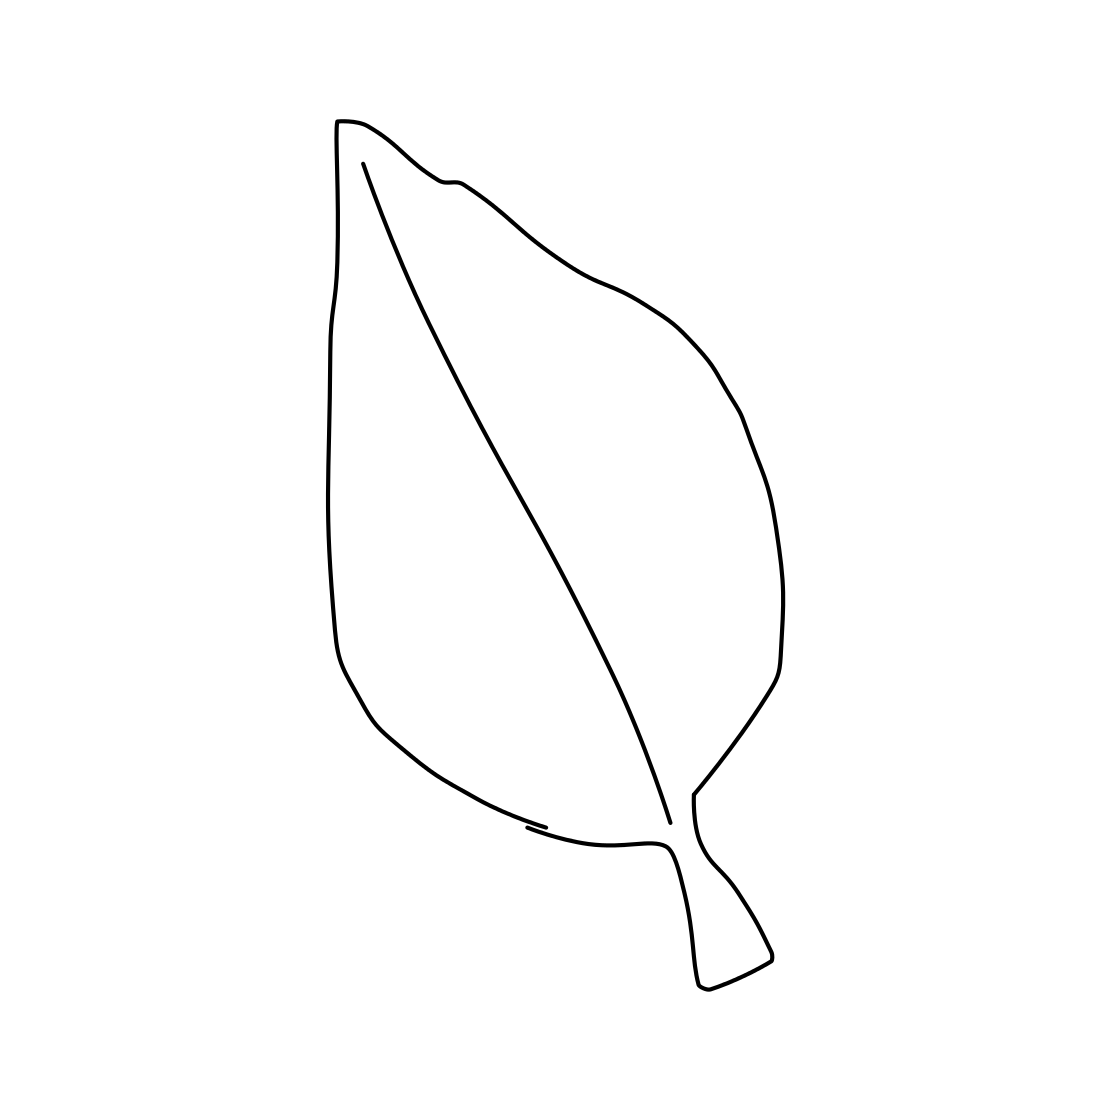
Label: leaf